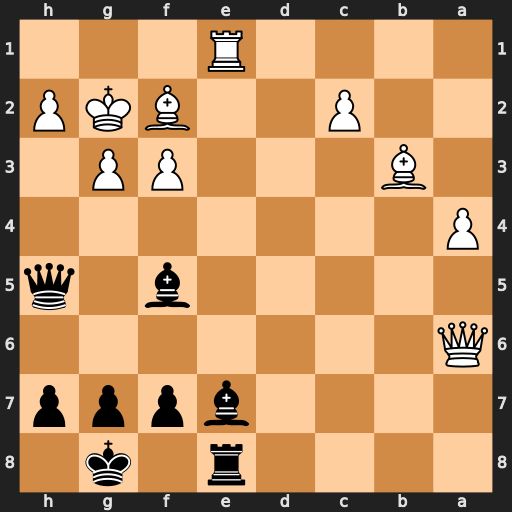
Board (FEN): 4r1k1/4bppp/Q7/5b1q/P7/1B3PP1/2P2BKP/4R3
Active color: b
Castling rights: -
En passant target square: -
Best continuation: Bh3+ Kg1 Qxf3 Qf1 Bxf1